Question: I have a login screen with two options in my app - "login" and "create account". I want to implement the following thing, for example, on login screen :

I've got one activity and another, by tapping on "UP" button i want to return back. I have the following constructor of desired activity:
'''
protected void onCreate(Bundle savedInstanceState)
{
super.onCreate(savedInstanceState);
setContentView(R.layout.activity_bl__login_form_view_controller);
getActionBar().setDisplayHomeAsUpEnabled(true);
//----------------------added source - no effect-----------------------
getActionBar().setDisplayShowHomeEnabled(true);
getActionBar().setIcon(R.drawable.circle) ;
getActionBar().setTitle("A title");
//---------------------------------------------------------------------
setTitle ("Vkhod") ;
}
'''
And i have UP button. How can i add circle image and some text? All tutorials say, that i can set app icon in AppManifest, but it would change app icon on main screen. And how can i add text to back button? I don't wanna implement any navigation logic or set parent activity for whole app, because it's a login screen, and the main menu with the navigation logic will be shown only after authorization. Thanks in advance!
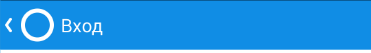
Answer: 'setTitle' will set the title and 'setIcon' will set the icon to the 'ActionBar'.
'''
getActionBar().setTitle("Your Title");
getActionBar().setDisplayShowHomeEnabled(true);
getActionBar().setHomeButtonEnabled(true);
getActionBar().setDisplayHomeAsUpEnabled(true);
getActionBar().setIcon(R.drawable.youricon);
'''
Reference :<URL>